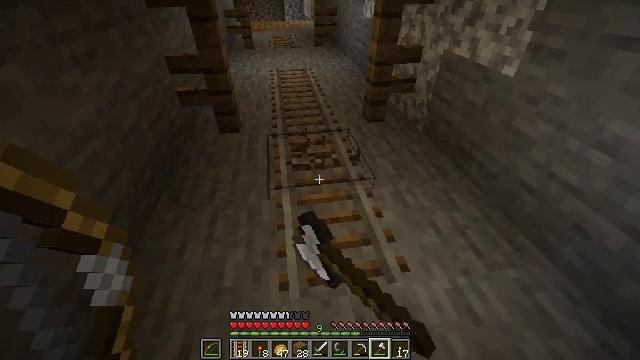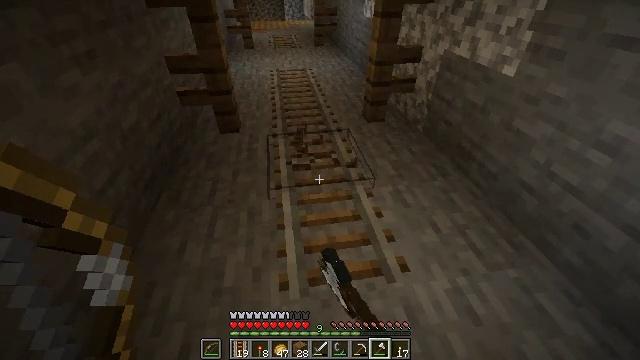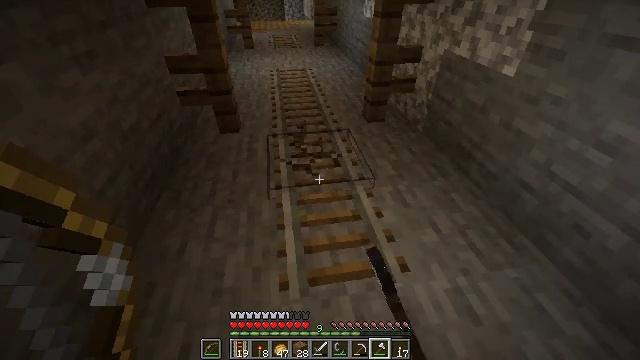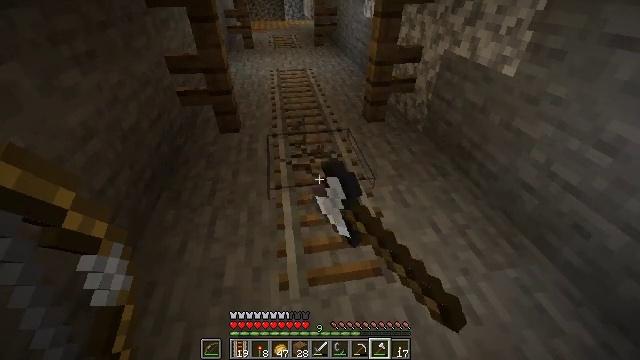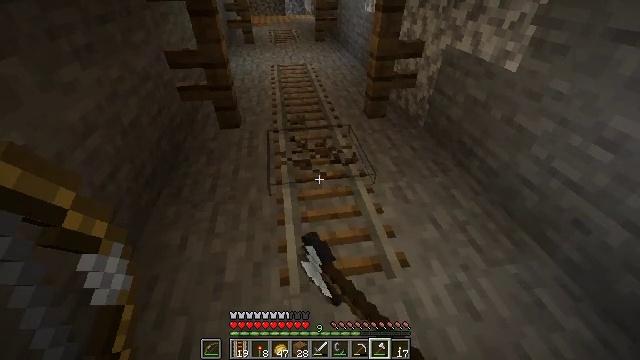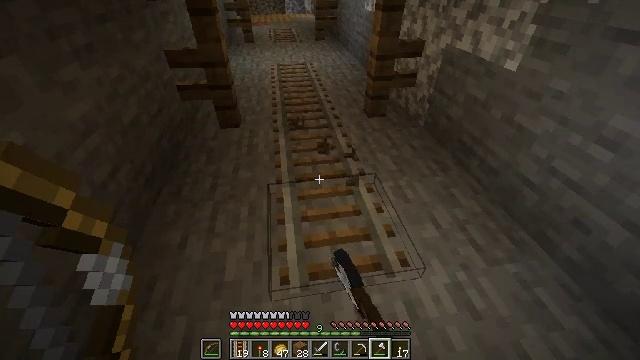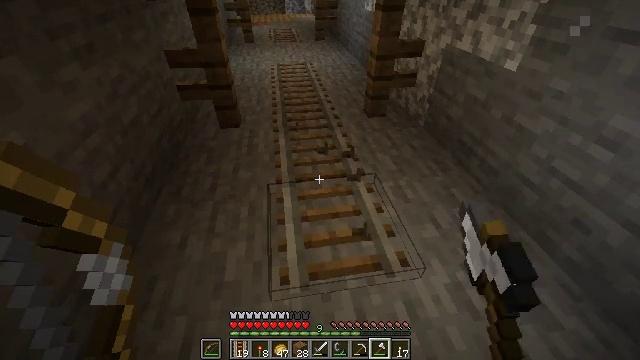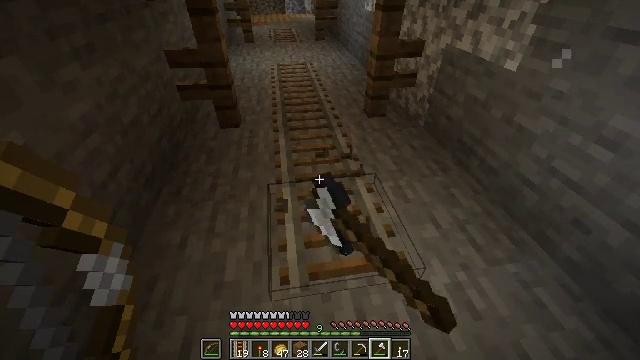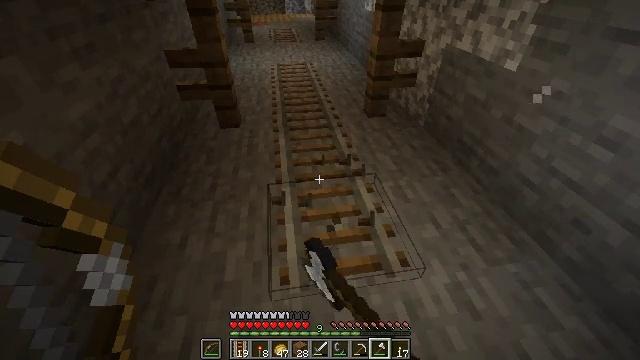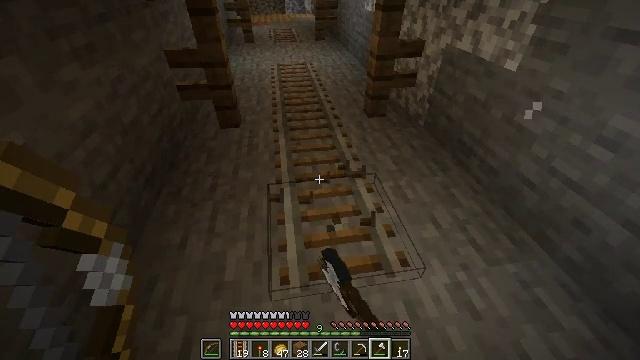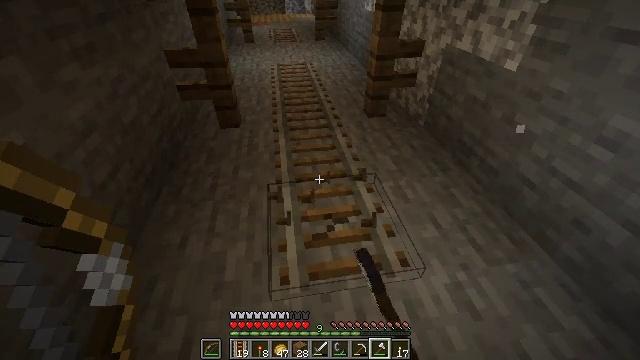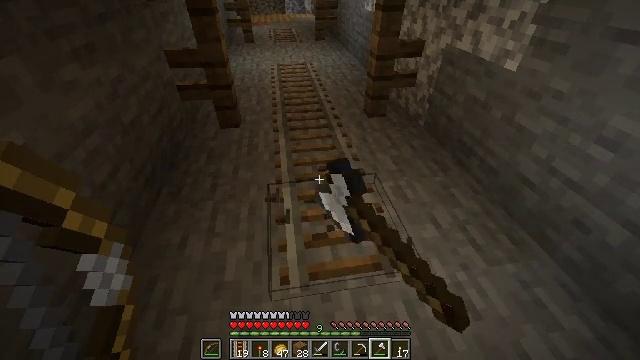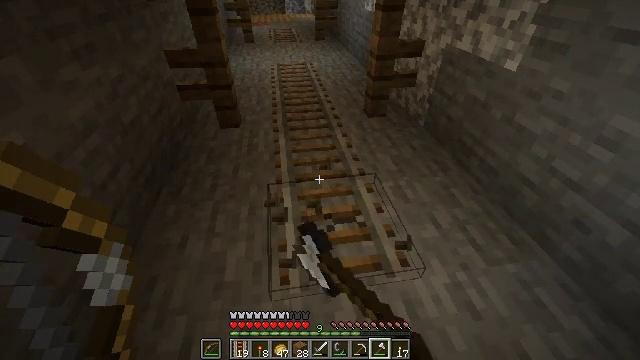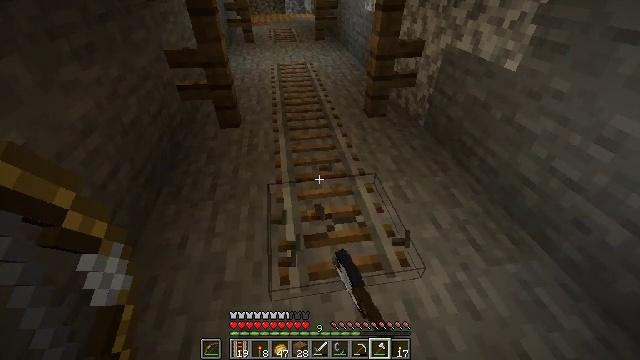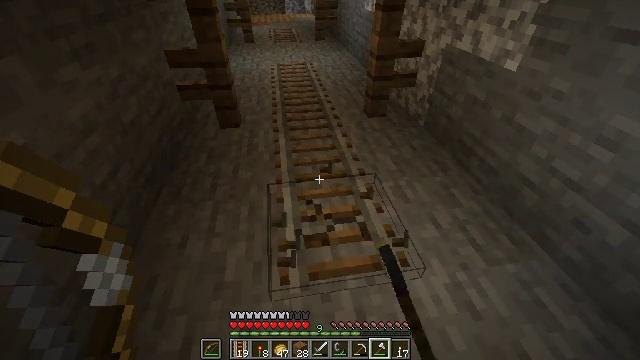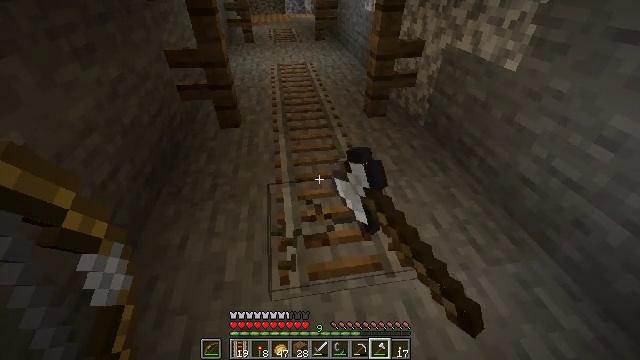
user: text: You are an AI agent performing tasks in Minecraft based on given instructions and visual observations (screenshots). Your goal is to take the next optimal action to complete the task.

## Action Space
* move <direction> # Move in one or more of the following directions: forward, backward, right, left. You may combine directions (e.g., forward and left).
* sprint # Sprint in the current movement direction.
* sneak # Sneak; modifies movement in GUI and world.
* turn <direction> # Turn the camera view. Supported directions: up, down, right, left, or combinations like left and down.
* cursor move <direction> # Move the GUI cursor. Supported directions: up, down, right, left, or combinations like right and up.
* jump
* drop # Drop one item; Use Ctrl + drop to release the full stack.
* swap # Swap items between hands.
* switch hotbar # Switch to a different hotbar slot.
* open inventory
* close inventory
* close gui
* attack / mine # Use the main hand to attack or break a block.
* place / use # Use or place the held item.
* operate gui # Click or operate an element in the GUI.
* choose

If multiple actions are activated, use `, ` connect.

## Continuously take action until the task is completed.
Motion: motion action
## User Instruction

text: Pick up the rail by attacking it.
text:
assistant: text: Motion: attack / mine
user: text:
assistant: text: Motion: attack / mine
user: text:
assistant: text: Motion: attack / mine
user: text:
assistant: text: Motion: attack / mine
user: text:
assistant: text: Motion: attack / mine
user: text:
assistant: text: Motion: attack / mine
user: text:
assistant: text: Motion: attack / mine
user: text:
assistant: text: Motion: attack / mine
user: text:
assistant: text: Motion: attack / mine
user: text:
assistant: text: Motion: attack / mine
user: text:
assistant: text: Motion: attack / mine
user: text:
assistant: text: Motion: attack / mine
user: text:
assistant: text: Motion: attack / mine
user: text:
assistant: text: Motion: attack / mine
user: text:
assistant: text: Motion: attack / mine
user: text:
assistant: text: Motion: attack / mine
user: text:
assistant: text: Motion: attack / mine
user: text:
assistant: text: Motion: attack / mine
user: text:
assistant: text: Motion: attack / mine
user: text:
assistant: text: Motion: attack / mine
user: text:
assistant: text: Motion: attack / mine
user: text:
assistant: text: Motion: attack / mine
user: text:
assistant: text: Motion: attack / mine
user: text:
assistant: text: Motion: attack / mine
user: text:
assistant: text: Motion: attack / mine
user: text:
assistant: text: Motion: attack / mine
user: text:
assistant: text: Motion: attack / mine
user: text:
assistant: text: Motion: attack / mine
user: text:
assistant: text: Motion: attack / mine
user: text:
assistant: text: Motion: attack / mine